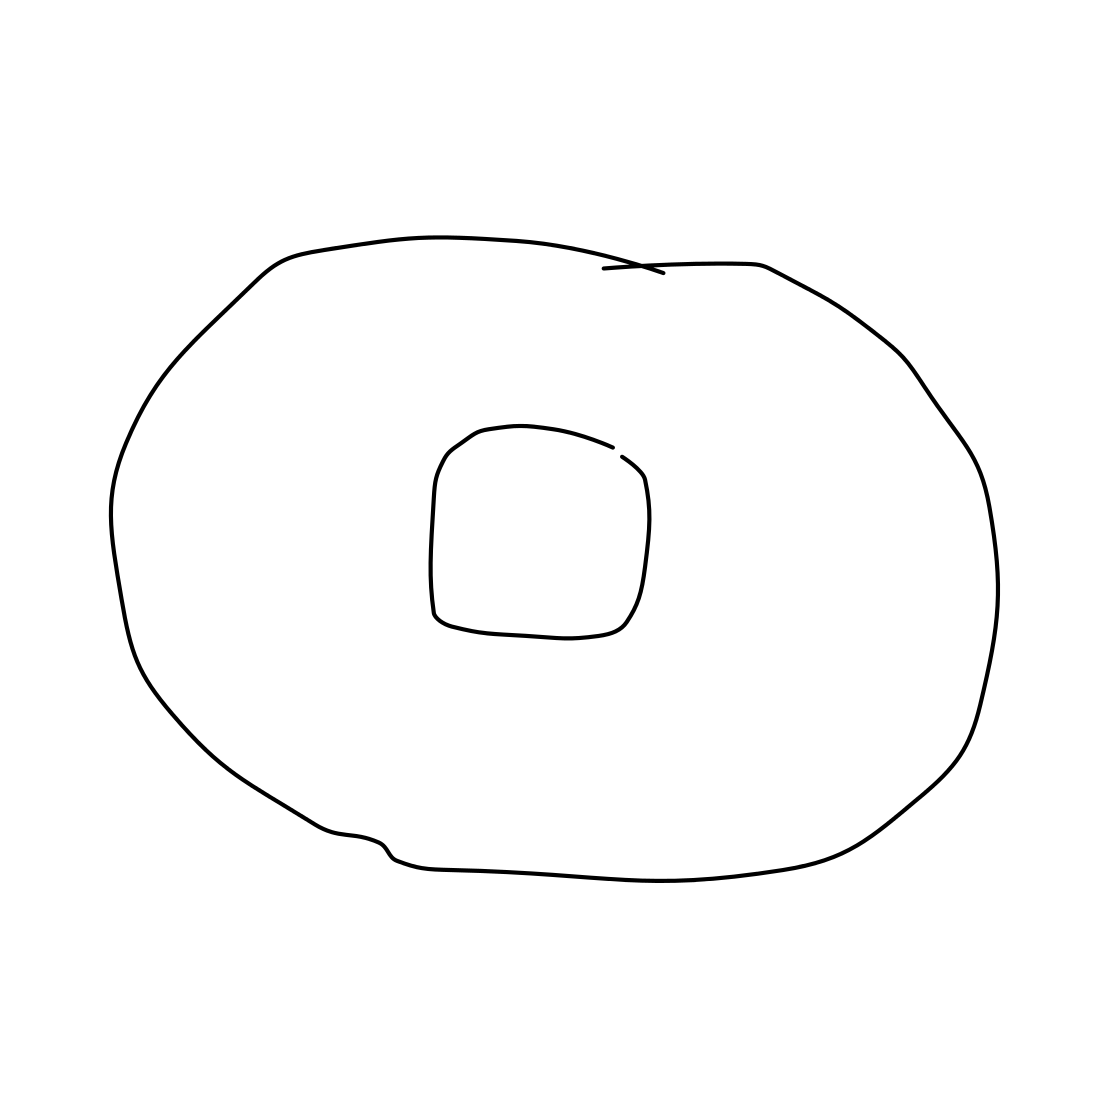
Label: donut